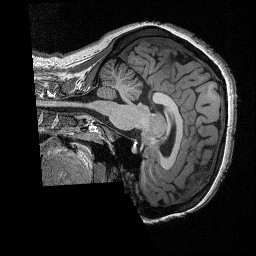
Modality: T1map
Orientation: sagittal